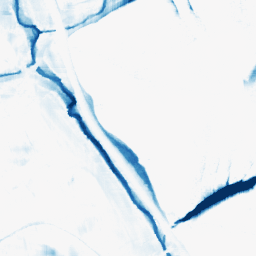
Category: morphological
Decomposition family: morphological_rect
Decomposition parameters: operation: closing
width: 20
height: 20
Upsampling method: regularized
Upsampling parameters: scale: 2
lambda_reg: 0.01
Upsampling scale: 2